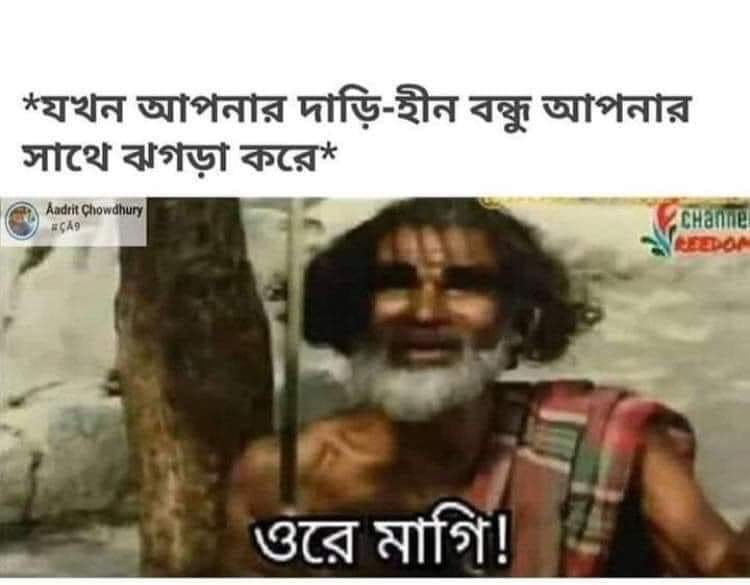
Caption: *যখন আপনার দাড়ি-হীন বন্ধু আপনার সাথে ঝগড়া করে*    ওরে মাগি !
Label: non-hate